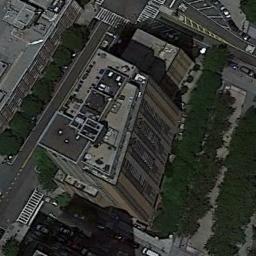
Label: commercial_area